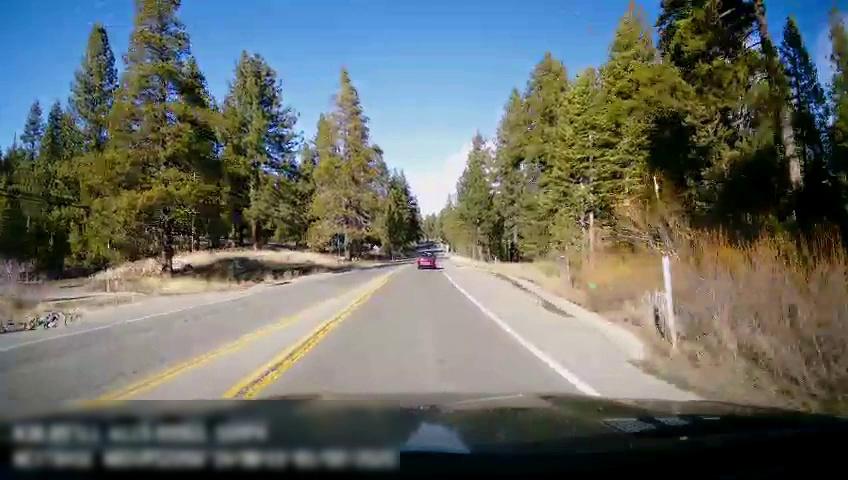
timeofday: Day
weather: Sunny
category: Drivable Space
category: Vehicles | Car
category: Lanes | Alternate Lane
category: Lanes | Opposite Lane
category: Lanes | Current Lane
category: Lanes | Current Lane